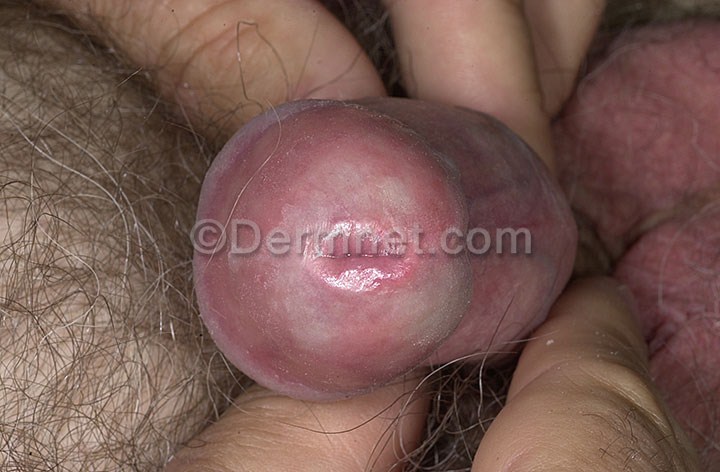
Disease: Psoriasis pictures Lichen Planus and related diseases